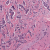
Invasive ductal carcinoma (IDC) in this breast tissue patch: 1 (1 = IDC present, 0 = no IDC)